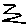
Label: zigzag